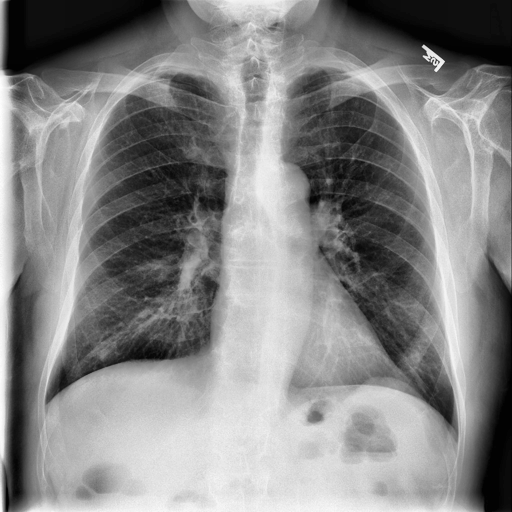
Finding: NORMAL